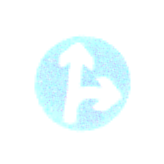
Verkehrszeichen: VorgeschriebeneFahrtrichtungGeradeausOderRechts
Umgebung: Outdoor, Nature
Tageszeit: MorningAfternoon
Wetter: Clear
Licht: Natural
Jahreszeit: NotSpecified
Kontrast: HighContrast